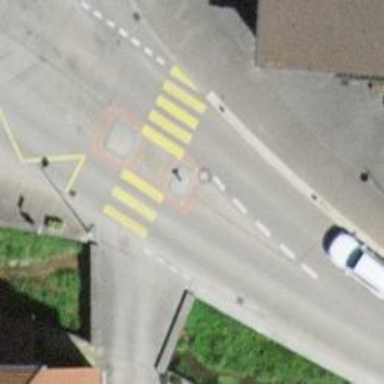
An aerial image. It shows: Marked road crossing with pedestrian island.